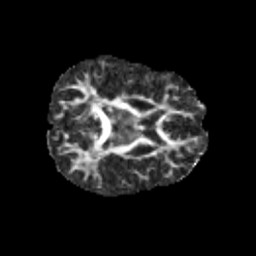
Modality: FA
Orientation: axial
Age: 10
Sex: female
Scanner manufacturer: siemens
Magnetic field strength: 3 T
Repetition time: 3.8 s
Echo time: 0.07 s